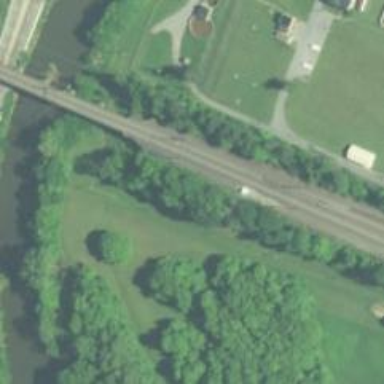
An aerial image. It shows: Arch bridge.